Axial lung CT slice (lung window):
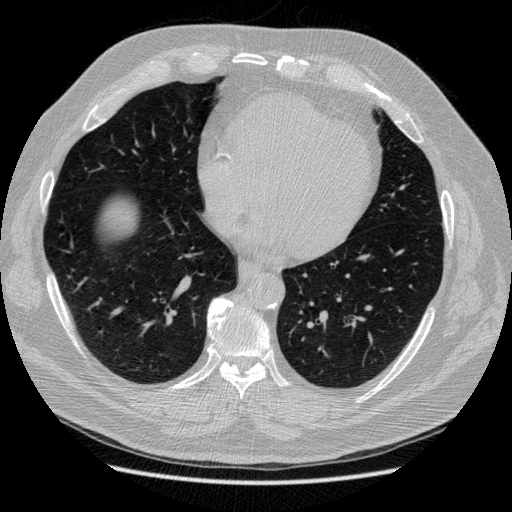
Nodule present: no